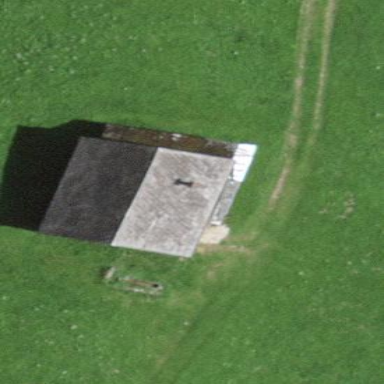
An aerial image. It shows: Barn.